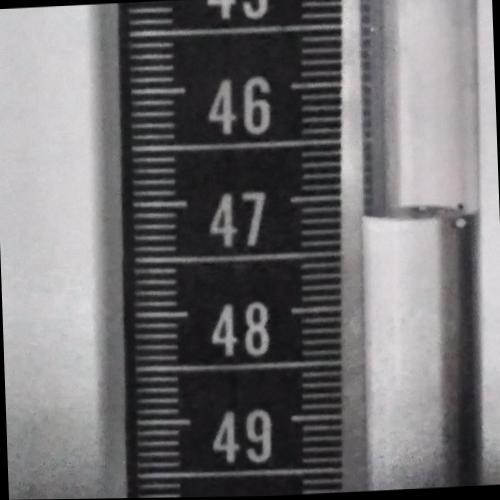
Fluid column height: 47.2 cm